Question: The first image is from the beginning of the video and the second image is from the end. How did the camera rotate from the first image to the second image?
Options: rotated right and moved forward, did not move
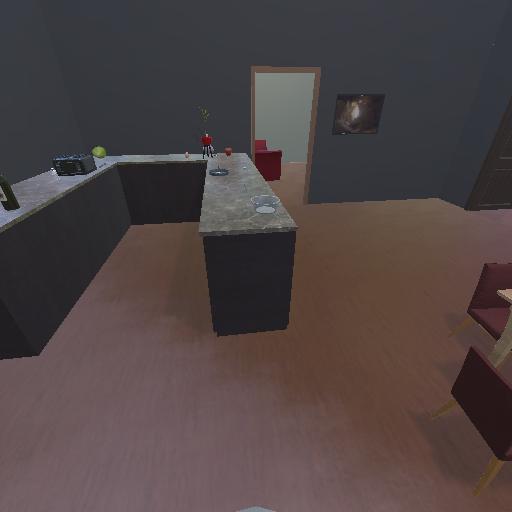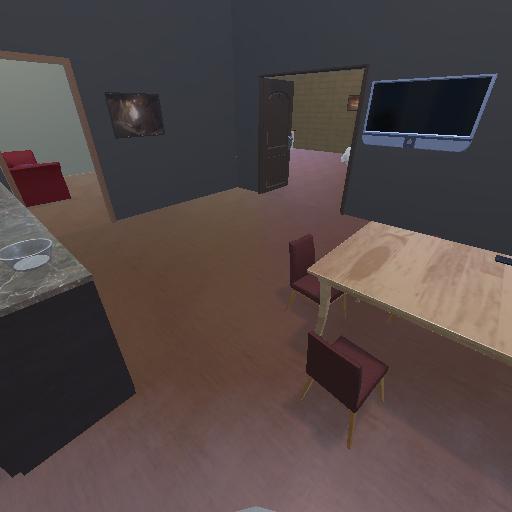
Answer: rotated right and moved forward